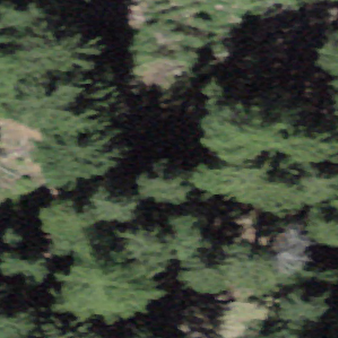
Label: other